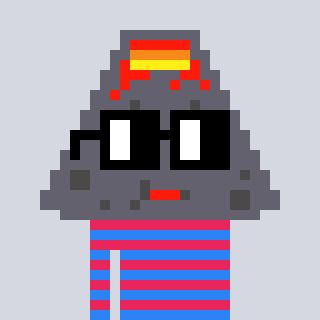
a pixel art character with square black glasses, a volcano-shaped head and a redpinkish-colored body on a cool background